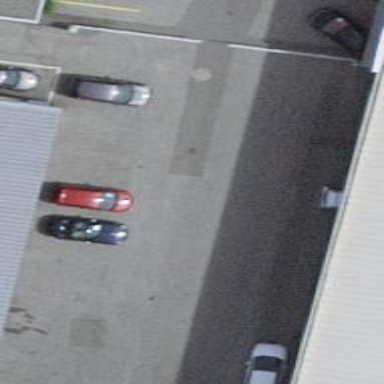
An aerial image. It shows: Car repair shop.